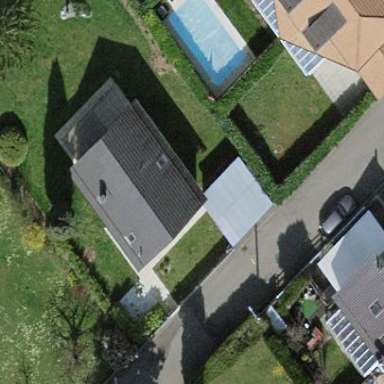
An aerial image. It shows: Garden surrounded by fence.